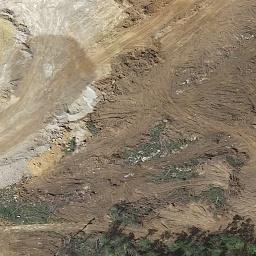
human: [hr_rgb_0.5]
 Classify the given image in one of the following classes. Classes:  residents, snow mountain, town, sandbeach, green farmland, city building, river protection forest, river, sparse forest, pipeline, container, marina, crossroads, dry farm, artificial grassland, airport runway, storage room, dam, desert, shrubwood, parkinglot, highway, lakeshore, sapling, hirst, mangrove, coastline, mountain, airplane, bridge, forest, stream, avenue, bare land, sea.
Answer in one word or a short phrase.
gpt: bare land